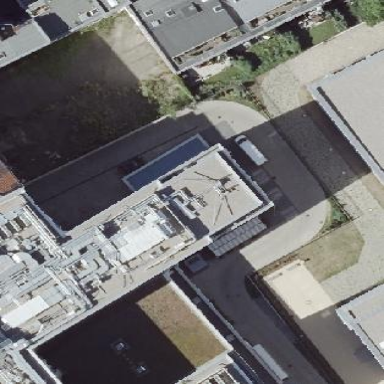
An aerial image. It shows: Part of building is shown in the image.